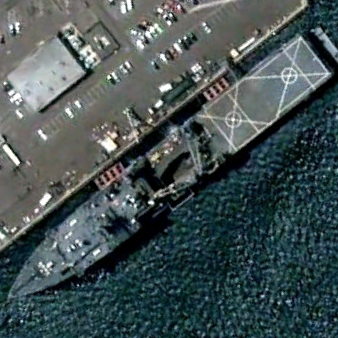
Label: combat